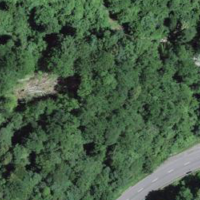
EUNIS habitat code: 41
Species observed at this site:
Teucrium scorodonia
Ilex aquifolium